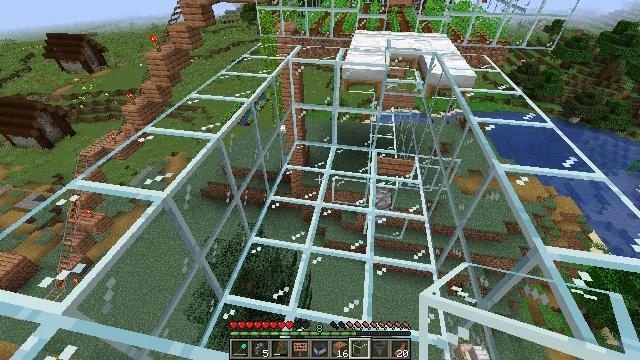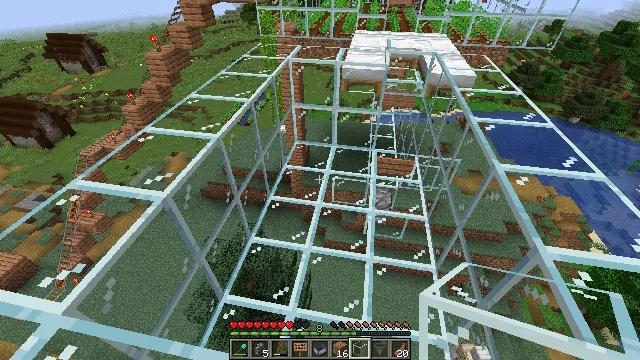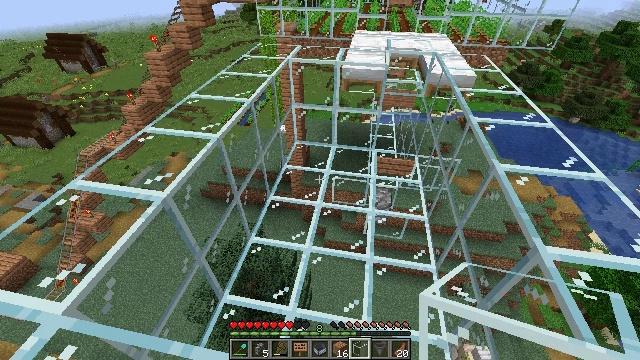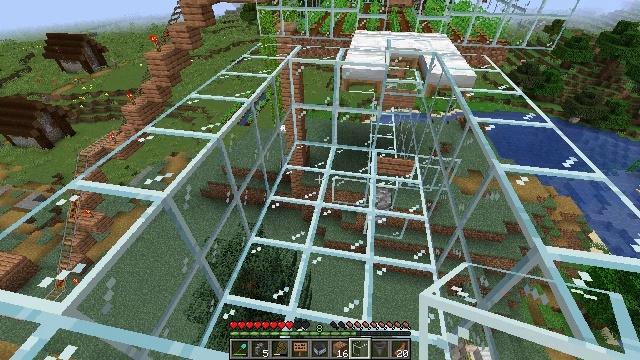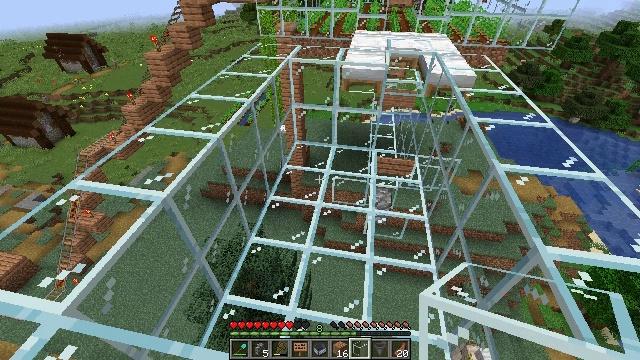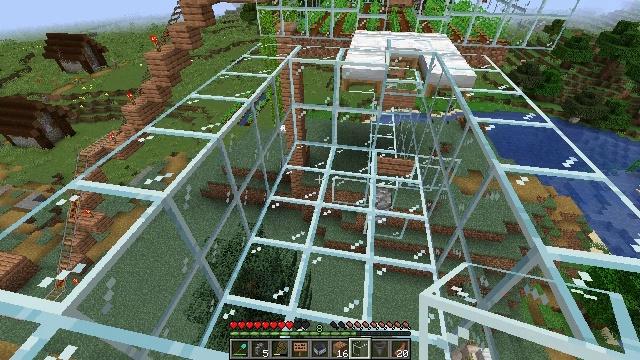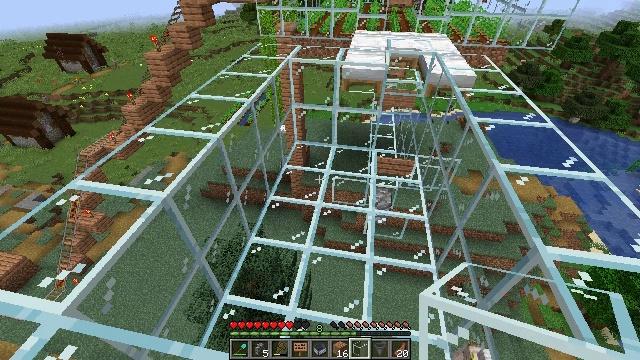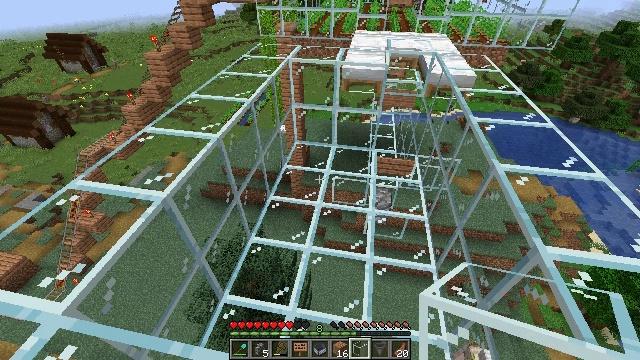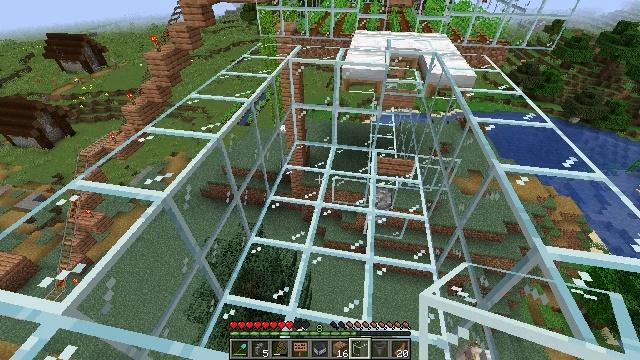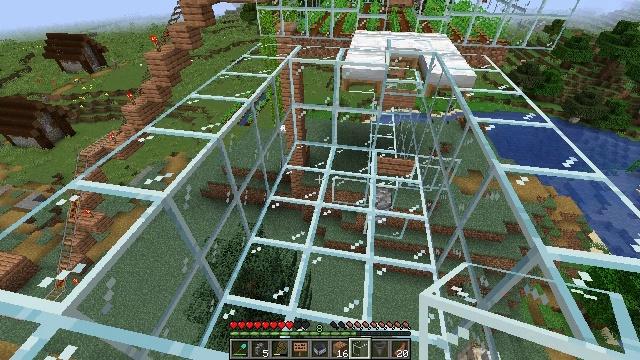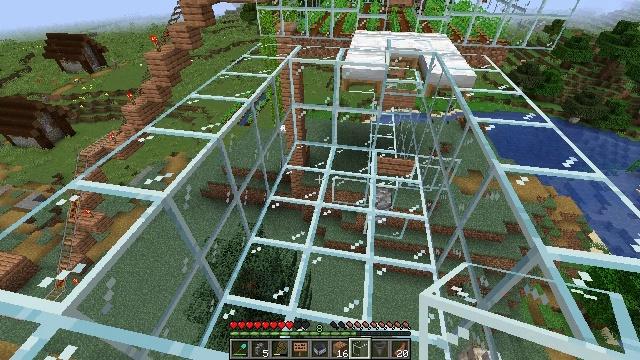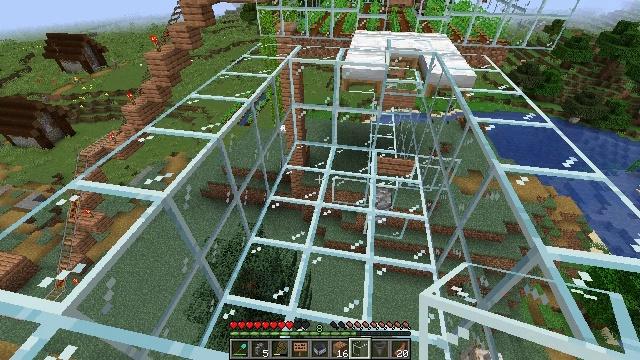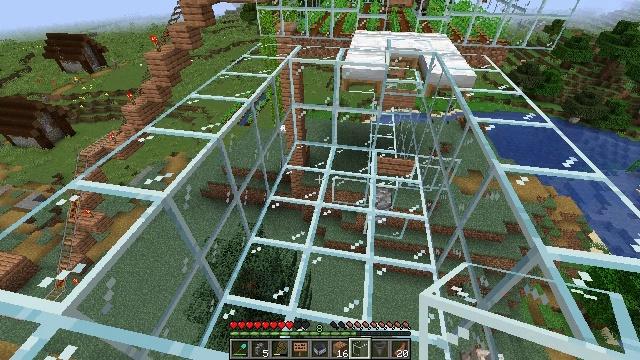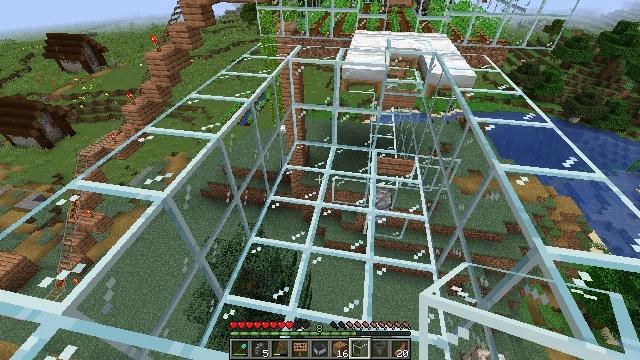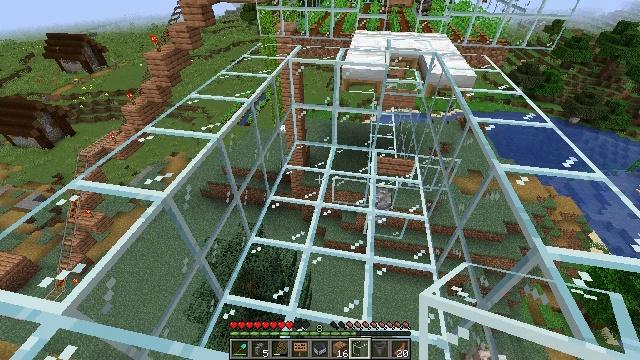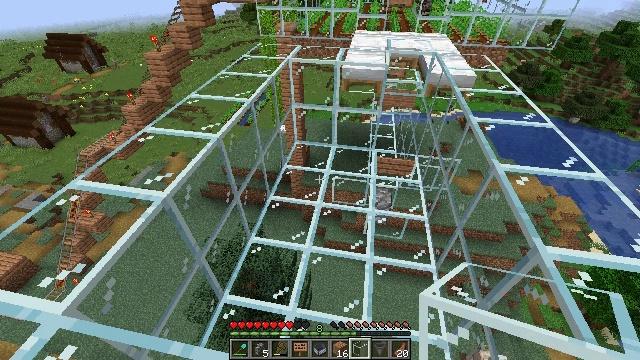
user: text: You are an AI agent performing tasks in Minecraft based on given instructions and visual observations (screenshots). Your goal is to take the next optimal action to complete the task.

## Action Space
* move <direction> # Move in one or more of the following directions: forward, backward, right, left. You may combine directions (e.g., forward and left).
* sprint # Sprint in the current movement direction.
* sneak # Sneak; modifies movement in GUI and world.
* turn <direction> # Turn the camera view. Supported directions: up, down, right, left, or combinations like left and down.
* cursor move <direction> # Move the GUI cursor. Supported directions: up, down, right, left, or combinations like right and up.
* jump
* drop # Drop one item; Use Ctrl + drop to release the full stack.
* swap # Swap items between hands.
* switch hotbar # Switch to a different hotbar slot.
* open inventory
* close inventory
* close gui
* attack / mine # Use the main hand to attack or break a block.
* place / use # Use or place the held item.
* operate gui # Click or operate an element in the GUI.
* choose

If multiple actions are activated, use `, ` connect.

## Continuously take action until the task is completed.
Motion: motion action
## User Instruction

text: Attack the jungle planks to collect them.
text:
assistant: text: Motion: no_op
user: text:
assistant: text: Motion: no_op
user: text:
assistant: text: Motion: no_op
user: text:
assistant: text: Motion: no_op
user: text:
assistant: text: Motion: no_op
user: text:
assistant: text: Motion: no_op
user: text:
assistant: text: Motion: no_op
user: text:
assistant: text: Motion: no_op
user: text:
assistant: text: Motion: no_op
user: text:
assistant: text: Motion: no_op
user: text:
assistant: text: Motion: no_op
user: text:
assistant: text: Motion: no_op
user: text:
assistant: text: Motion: no_op
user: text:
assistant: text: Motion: no_op
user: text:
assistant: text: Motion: no_op
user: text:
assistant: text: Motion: no_op
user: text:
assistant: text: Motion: no_op
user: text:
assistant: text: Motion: no_op
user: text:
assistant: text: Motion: no_op
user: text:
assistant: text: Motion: no_op
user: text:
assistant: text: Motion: no_op
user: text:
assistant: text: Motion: no_op
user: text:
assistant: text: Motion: no_op
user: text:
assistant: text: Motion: no_op
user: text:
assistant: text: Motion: no_op
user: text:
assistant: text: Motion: no_op
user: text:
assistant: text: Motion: no_op
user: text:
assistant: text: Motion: no_op
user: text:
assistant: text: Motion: no_op
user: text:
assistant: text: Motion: no_op